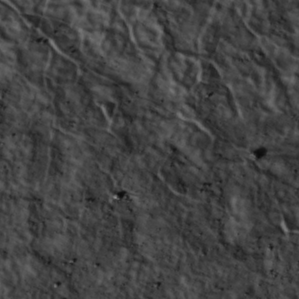
Label: non_frost